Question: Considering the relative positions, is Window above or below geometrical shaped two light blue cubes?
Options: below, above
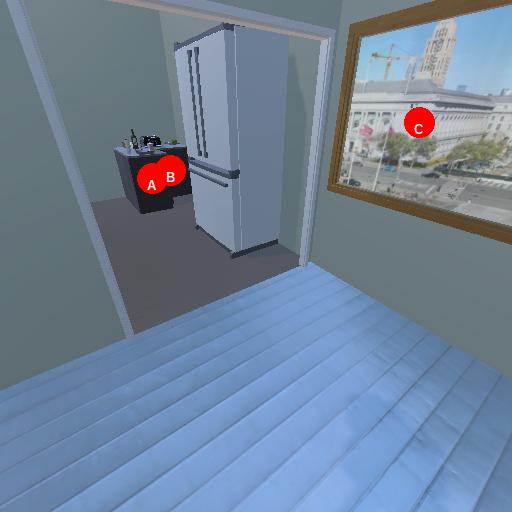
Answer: below